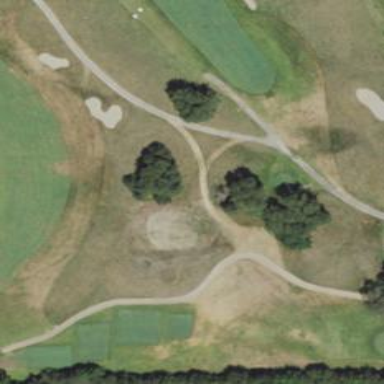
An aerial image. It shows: Path used for both walking and golf.